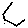
Label: hexagon